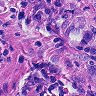
Metastatic tissue present: yes